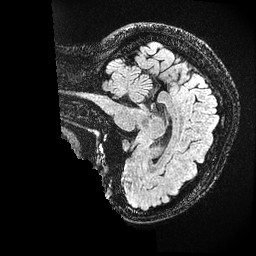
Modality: FLAIR
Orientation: sagittal
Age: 27
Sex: female
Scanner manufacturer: ge
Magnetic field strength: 3 T
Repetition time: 4.802 s
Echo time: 0.1158 s